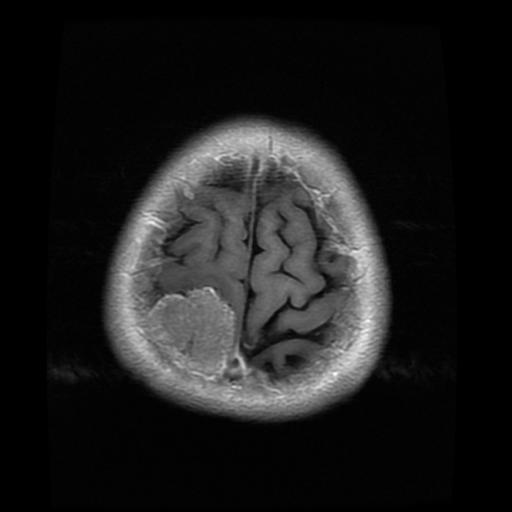
Label: meningioma